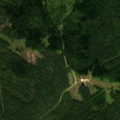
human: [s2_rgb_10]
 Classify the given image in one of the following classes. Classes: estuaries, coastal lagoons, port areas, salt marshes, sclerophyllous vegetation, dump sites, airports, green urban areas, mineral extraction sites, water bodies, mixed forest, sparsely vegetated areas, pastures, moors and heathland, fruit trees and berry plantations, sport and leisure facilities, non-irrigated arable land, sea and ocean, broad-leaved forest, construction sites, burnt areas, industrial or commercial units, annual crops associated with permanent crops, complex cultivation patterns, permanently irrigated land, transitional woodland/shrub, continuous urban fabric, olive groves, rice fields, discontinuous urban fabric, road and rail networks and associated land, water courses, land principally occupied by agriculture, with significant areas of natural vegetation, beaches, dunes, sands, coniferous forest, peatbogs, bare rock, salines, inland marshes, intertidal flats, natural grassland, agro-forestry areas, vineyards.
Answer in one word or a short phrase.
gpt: coniferous forest, mixed forest